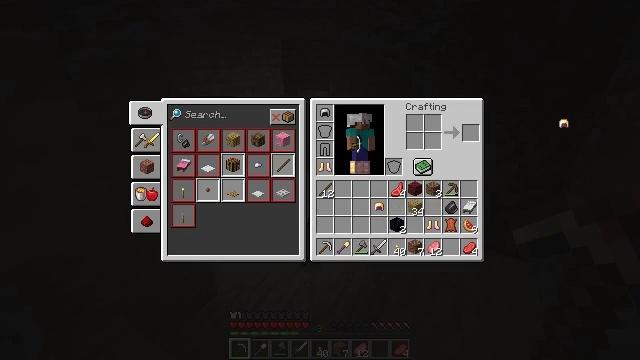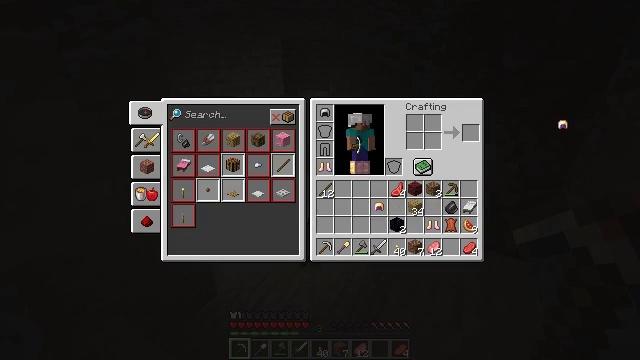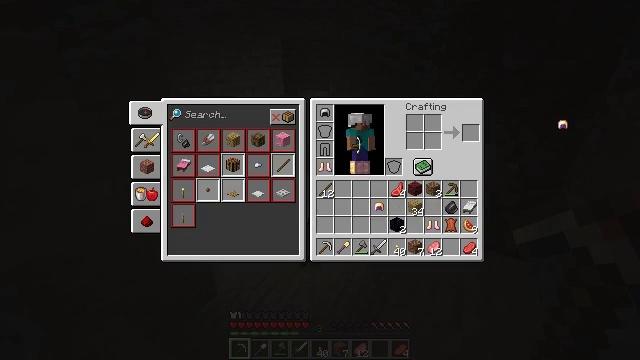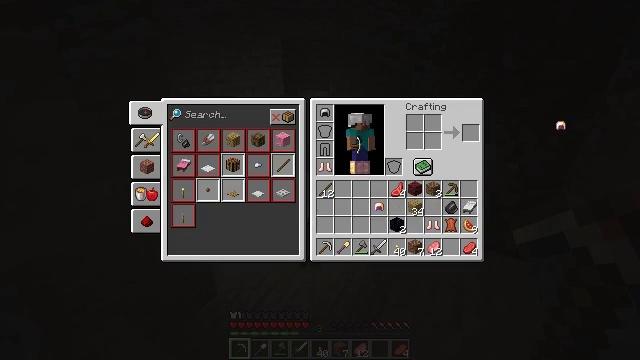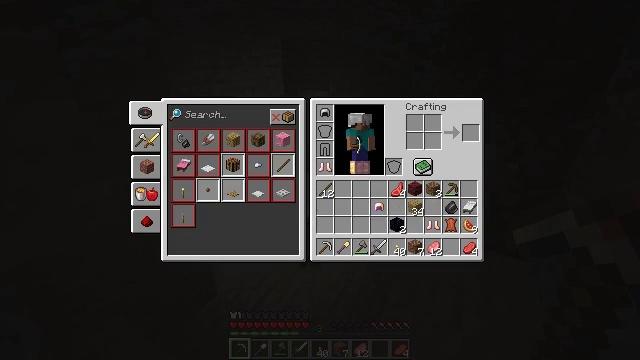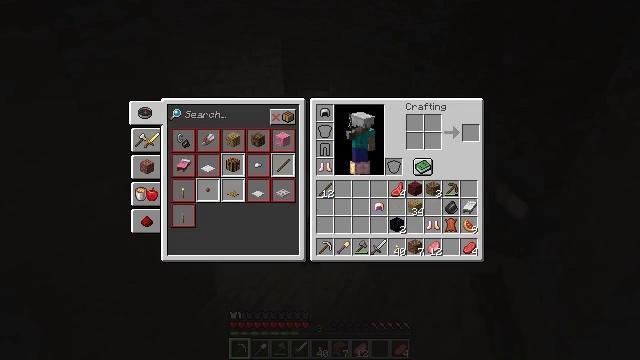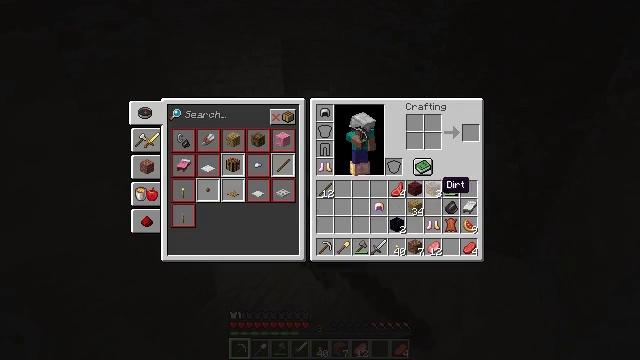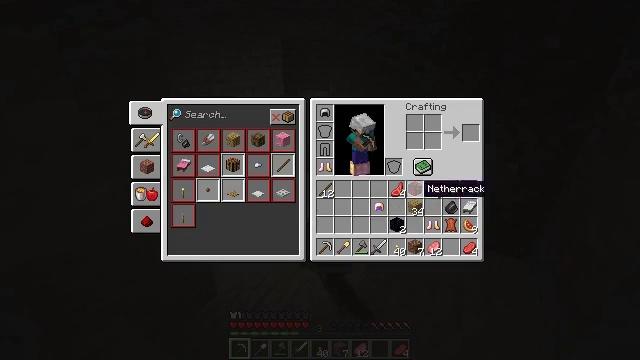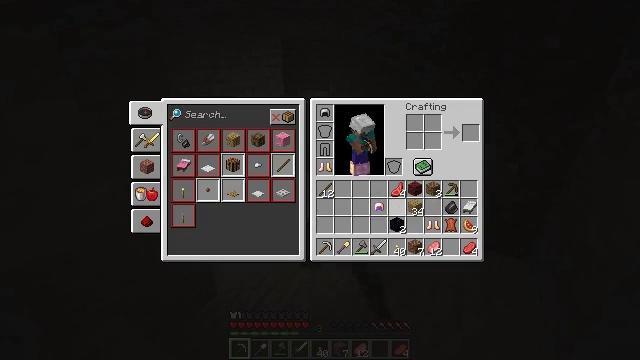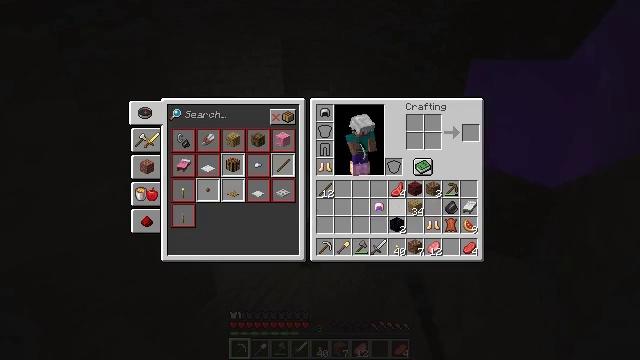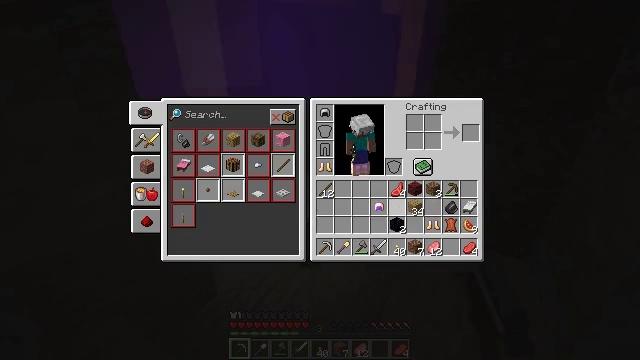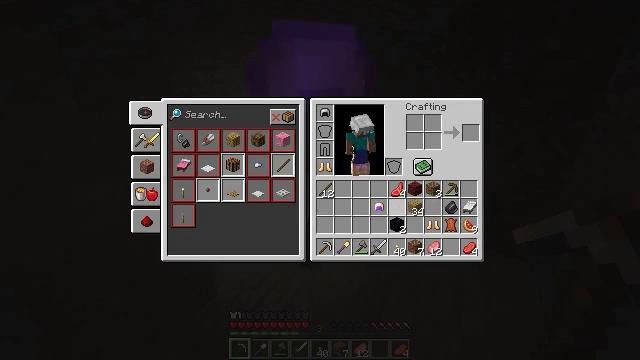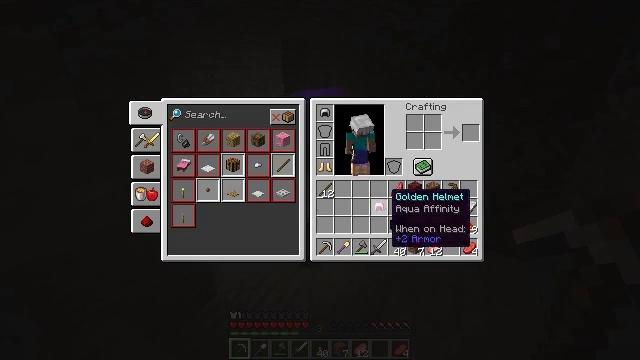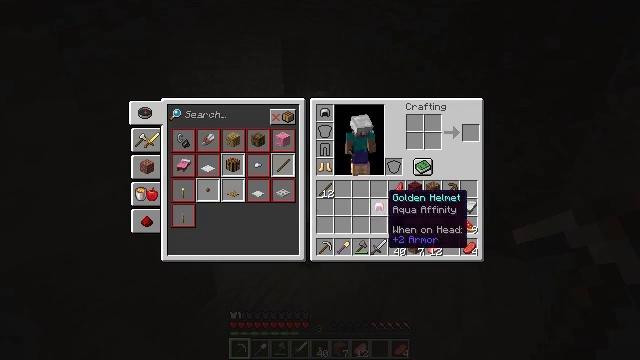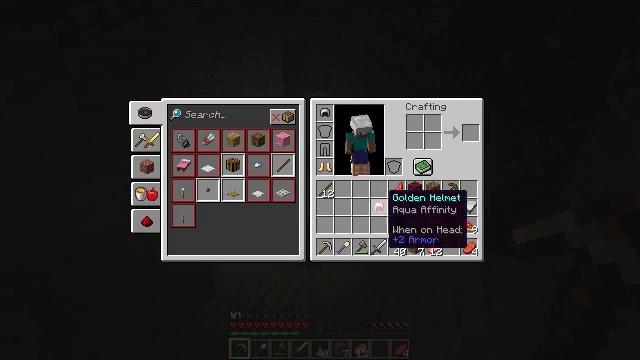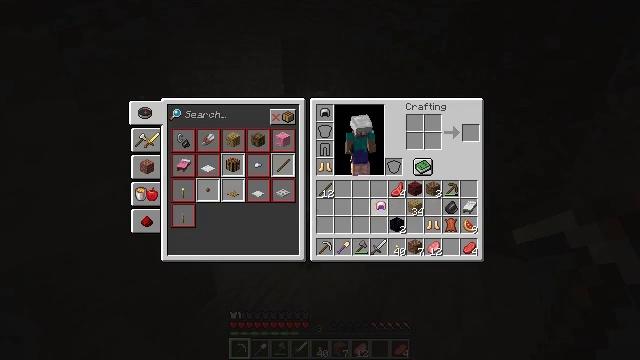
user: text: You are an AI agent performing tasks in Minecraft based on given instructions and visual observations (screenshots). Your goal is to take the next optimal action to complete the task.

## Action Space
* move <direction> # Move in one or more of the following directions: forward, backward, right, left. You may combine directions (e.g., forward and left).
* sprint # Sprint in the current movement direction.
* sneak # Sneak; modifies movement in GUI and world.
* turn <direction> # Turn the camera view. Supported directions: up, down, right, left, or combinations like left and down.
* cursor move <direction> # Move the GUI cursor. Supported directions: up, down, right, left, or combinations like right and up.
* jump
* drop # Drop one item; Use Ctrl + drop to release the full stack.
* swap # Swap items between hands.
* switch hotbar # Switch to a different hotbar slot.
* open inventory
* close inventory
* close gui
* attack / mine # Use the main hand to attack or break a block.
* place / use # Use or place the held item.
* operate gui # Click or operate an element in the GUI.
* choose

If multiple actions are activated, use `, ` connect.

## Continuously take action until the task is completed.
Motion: motion action
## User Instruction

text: Remove a golden helmet from the inventory.
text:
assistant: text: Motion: operate gui
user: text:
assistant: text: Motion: operate gui
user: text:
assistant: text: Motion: operate gui
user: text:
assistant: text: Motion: cursor move left and down
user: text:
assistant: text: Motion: cursor move left and down
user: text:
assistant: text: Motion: cursor move left and down
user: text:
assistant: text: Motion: cursor move left
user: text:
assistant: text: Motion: cursor move left
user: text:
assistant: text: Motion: cursor move left
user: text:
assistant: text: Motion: no_op
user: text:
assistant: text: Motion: no_op
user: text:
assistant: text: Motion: no_op
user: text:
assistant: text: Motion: no_op
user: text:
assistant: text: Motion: no_op
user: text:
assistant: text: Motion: operate gui
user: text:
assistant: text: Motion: operate gui
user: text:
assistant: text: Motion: cursor move right and up
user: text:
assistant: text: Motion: cursor move right and up
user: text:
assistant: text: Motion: cursor move right and up, operate gui
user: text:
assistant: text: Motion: operate gui
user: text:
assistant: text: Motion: operate gui
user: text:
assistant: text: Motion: no_op
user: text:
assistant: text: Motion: cursor move left and down
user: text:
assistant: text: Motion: cursor move left and down
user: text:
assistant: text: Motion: cursor move left and down
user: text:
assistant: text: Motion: no_op
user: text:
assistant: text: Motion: no_op